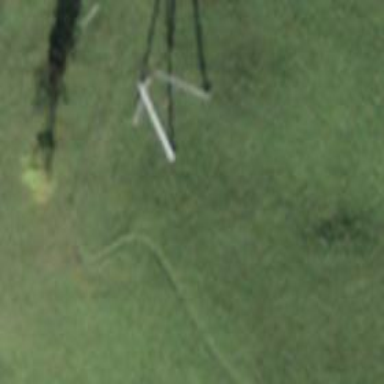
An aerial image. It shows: Pylon used for aerialway.